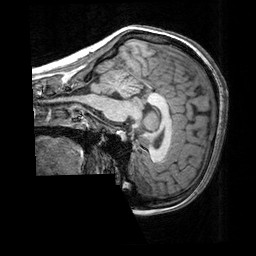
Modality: T1w
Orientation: sagittal
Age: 23
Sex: female
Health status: healthy
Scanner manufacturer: siemens
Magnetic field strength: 3 T
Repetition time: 2.3 s
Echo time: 0.00303 s